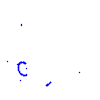
Particle: kaon